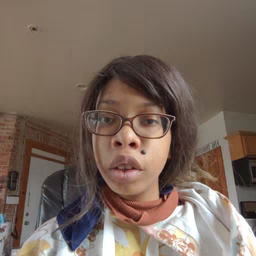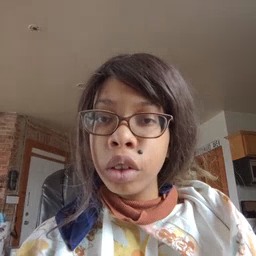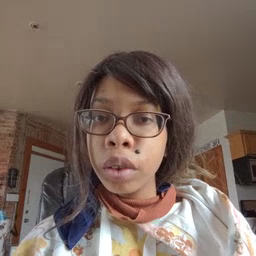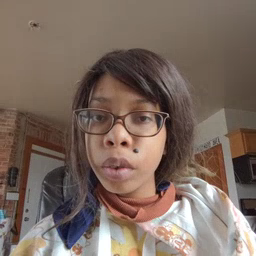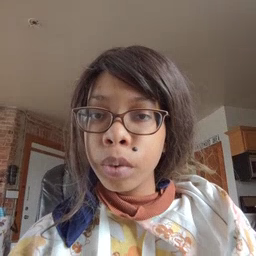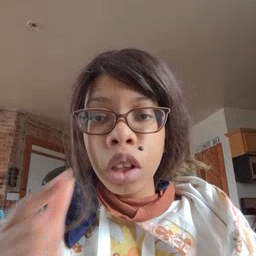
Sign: cheek